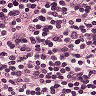
Metastatic tissue present: no